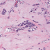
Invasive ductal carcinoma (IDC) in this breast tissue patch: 1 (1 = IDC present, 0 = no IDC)